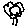
Label: flower